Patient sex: F
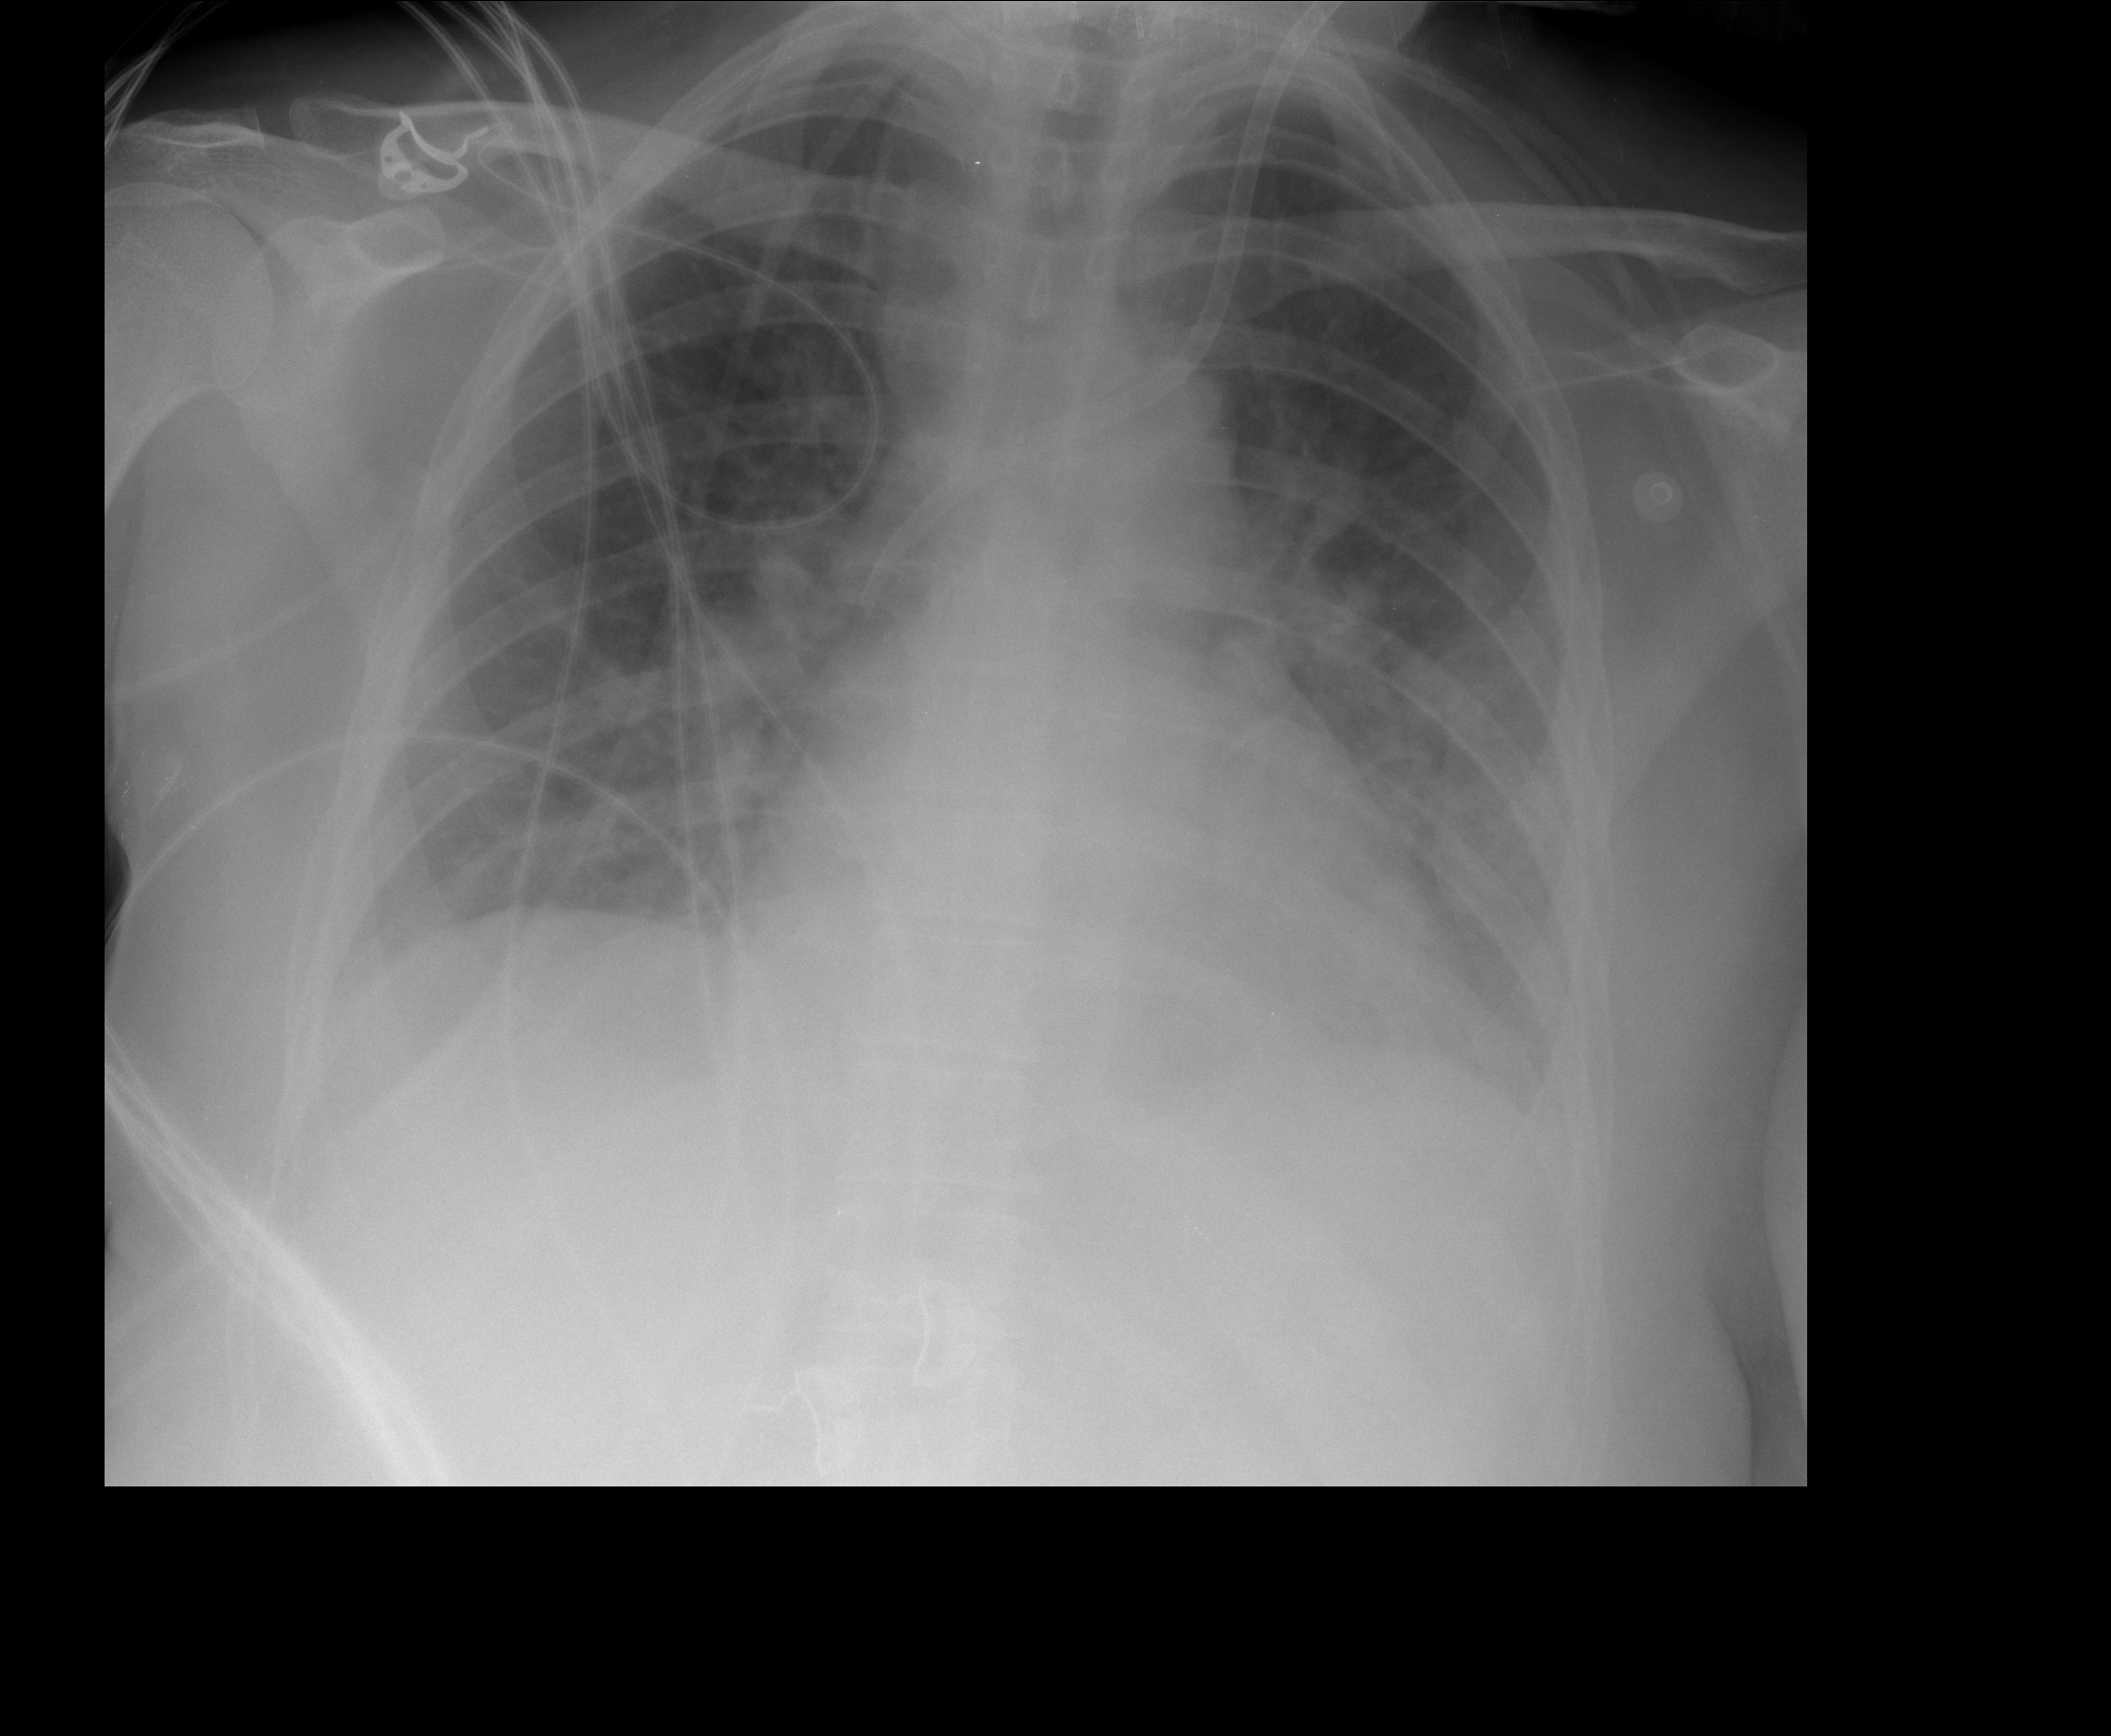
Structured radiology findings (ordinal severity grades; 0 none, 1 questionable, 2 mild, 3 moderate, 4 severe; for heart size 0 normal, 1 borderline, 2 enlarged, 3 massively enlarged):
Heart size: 2
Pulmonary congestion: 3
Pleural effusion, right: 2
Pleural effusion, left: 1
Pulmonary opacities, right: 2
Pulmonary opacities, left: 2
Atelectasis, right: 2
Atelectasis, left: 2